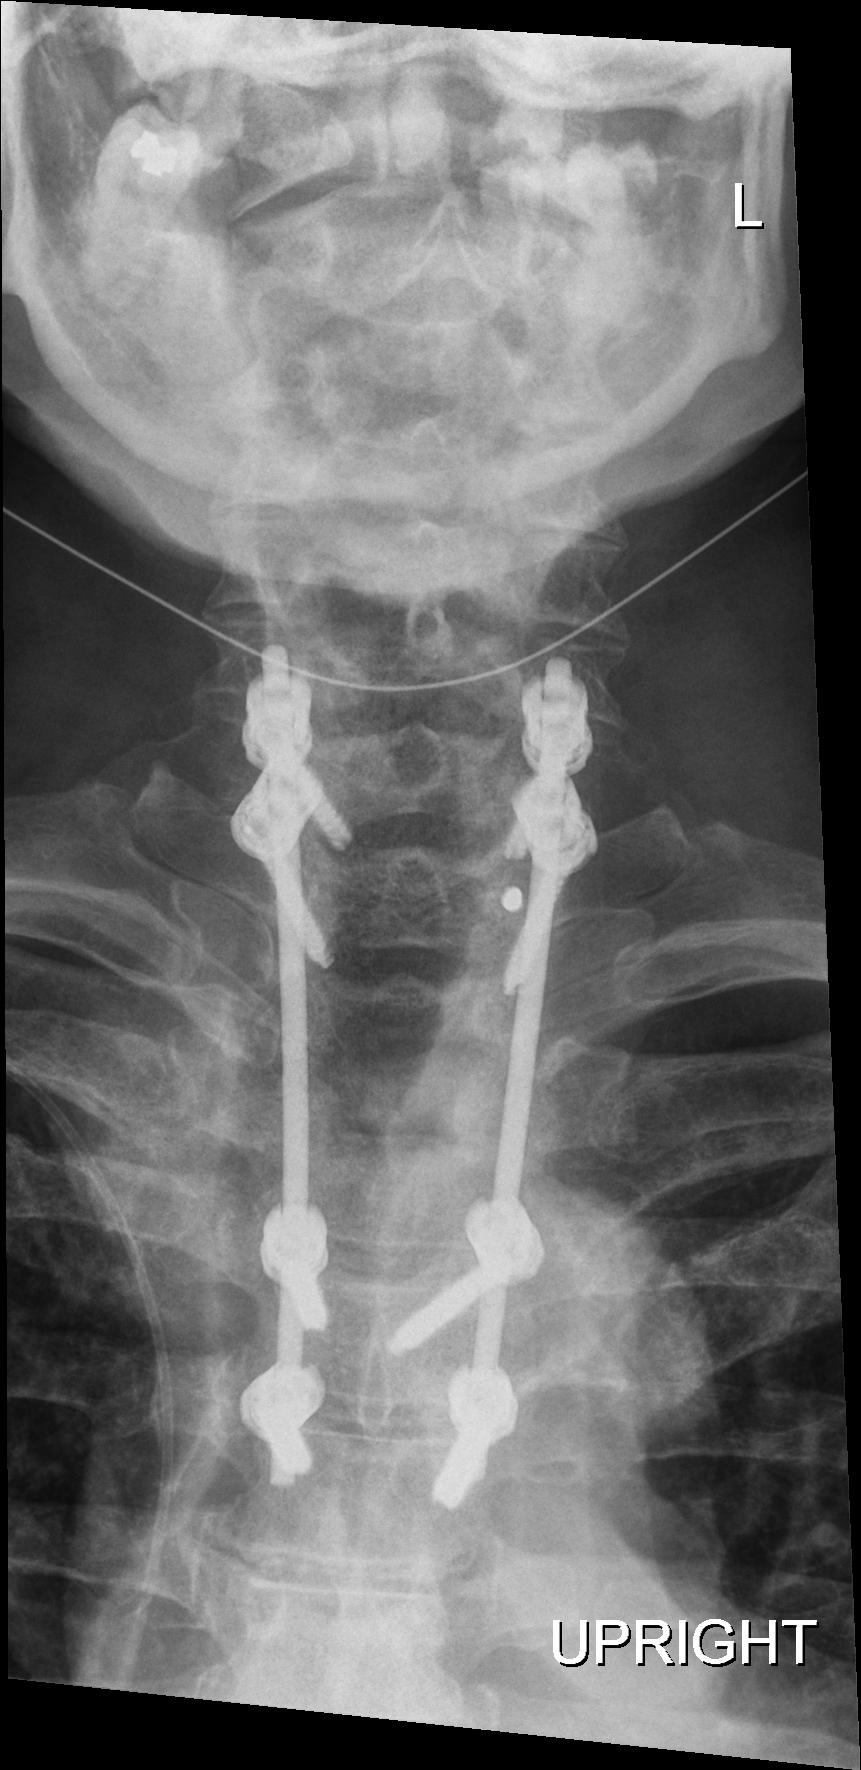
View: AP
Implant manufacturer: orthofix firebird